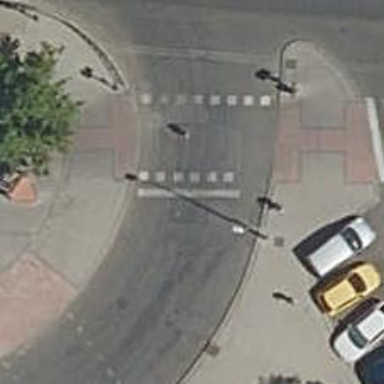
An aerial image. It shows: Road with traffic signals.